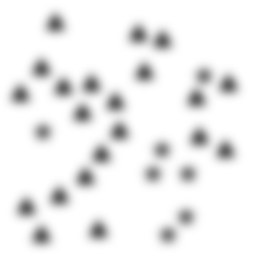
Squares: 0
Triangles: 21
Stars: 7
Total shapes: 28